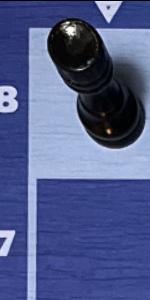
Label: Empty